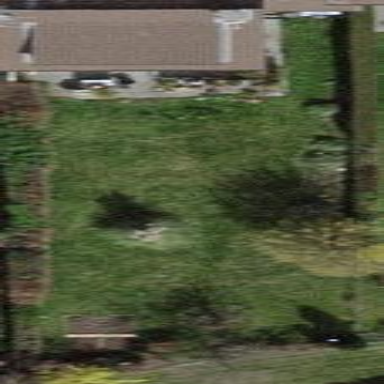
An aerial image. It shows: Garden enclosed by fence.